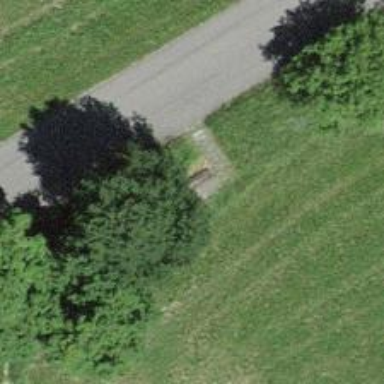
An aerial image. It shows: Bench.